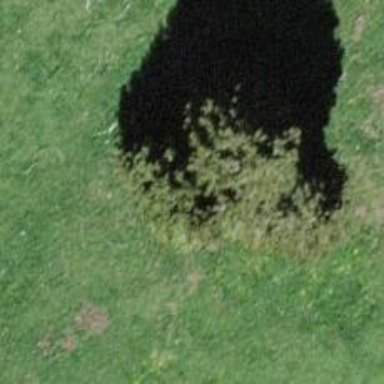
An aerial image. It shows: Needle-leaved tree in nature.